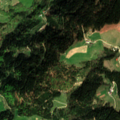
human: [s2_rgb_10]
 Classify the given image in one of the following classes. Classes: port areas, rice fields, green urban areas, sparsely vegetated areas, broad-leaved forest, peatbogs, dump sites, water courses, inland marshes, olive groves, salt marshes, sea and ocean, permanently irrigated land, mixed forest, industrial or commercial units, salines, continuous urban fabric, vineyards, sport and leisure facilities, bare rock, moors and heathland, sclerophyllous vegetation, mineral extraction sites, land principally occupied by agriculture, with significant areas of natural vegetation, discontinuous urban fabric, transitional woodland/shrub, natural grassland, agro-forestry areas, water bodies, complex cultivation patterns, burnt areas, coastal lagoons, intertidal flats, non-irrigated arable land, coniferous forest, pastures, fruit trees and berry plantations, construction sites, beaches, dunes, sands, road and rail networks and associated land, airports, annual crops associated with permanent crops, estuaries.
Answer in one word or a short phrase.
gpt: pastures, land principally occupied by agriculture, with significant areas of natural vegetation, coniferous forest, mixed forest